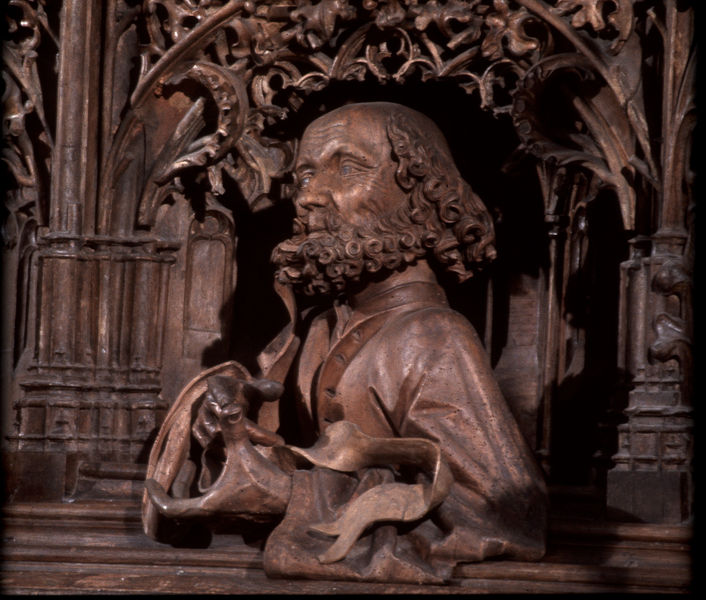
Titel: Lorch, Hochaltar in St. Martin
Künstler: Hans Bilder
Standort: Lorch, Pfarrkirche St. Martin (EU - D - RP)
Schlagwörter: hand, kopf, mann, umhang, braun, daumen, finger, geste, holz, kleid, kleider, mund, nase, stirn, schleife, alt, anzug, bart, augen, band, bärtig, falten, gesicht, kleidung, stein, hände, porträt, kirche, gewand, haare, mantel, locken, arch, church, column, hands, ornate, face, gestühl, hair, old, portrait, robe, büste, brown, wooden, bronze, plastik, knöpfe, dünn, buch, kirch, kupfer, stirnfalten, altar, schnitzerei, schnörkel, wood, man, head, chor, metal, coast, jünger, gothik, bust, beard, petrus, prophet, gothisch, curls, sculpture, statue, süddeutschland, marble, leaves, antique, bald, balding, detail, chorraum, evangelist, gewandt, aufzählen, vines, copper, niche, thoughtful, wrinkle, detailed, offene hand, curly, carved, thumb, ebart